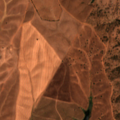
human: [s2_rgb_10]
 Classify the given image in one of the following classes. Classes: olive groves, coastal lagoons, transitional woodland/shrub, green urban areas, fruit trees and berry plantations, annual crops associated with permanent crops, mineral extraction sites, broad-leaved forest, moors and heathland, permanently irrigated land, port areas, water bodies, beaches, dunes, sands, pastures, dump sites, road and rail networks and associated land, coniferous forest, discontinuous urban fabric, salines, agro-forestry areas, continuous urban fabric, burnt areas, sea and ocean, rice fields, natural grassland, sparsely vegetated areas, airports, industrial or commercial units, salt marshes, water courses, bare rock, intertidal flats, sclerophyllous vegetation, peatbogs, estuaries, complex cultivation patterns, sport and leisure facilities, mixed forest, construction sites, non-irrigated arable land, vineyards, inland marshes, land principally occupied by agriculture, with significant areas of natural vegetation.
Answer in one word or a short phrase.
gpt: non-irrigated arable land, olive groves, agro-forestry areas, transitional woodland/shrub